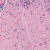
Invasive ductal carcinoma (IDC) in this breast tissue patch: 0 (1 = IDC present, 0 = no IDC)